Question: I have a table like this
'''
attribute_id product_id quantity
1 101 10
2 101 7
3 101 8
4 102 2
5 102 8
6 102 6
7 103 30
8 103 25
9 103 20
'''
After the query, I want to find a query like this.
This is the semi-answer
'''
attribute_id product_id quantity
3 101 8
6 102 6
9 103 20
'''
The final output will be

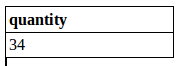
Answer: Try this
'''
Select sum(quantity) as quantity
from table
where attribute_id in
(Select max(attribute_id) from
table
Group by product_id
) t
'''
The inner query will give you attribute id 3,6,9 and you can do a sum of their quantity in outer query.